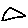
Label: triangle